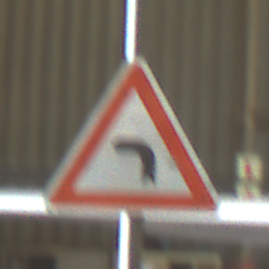
Verkehrszeichen: KurveLinks
Umgebung: Indoor, Urban
Tageszeit: Midday
Wetter: NotSpecified
Licht: Natural
Jahreszeit: NotSpecified
Kontrast: MediumContrast